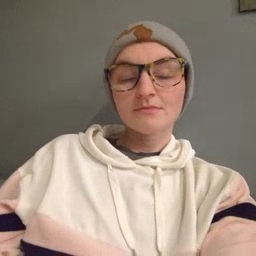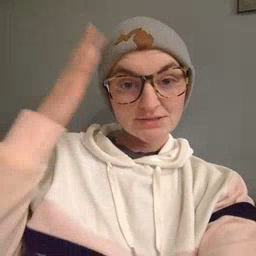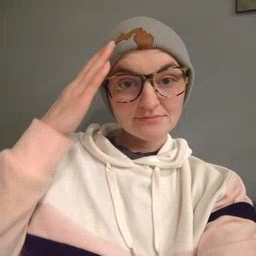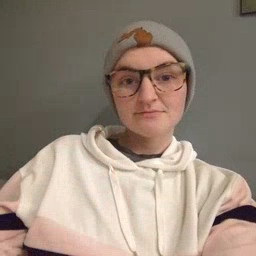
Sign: hat